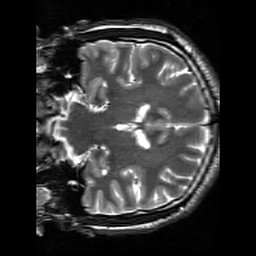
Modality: T2w
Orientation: coronal
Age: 21
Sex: male
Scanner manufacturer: siemens
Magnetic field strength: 3 T
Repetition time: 7 s
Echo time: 0.09 s